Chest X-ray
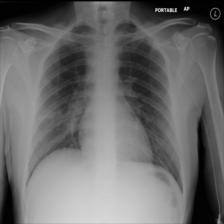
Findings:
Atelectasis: negative
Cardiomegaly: negative
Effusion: negative
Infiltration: positive
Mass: negative
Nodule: positive
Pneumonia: negative
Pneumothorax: negative
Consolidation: negative
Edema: negative
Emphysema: negative
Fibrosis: negative
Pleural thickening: negative
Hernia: negative